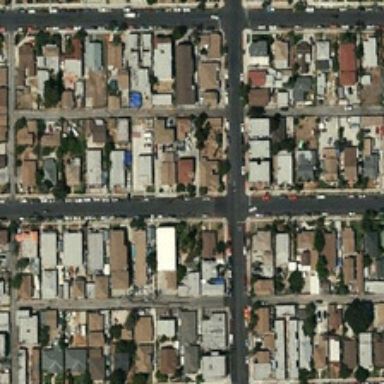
Many crowded buildings are in a dense residential area .